Question: Current webpage condition image:

I am a new programmer currently teaching myself HTML / CSS / JavaScript. I am practicing making a webpage and trying to get out of the tutorial swamp by getting my hands dirty.
I've made one webpage I'm happy with and this is my second one. My problem I believe is with my .png image in my html file as when it loads in it loads very large and makes the page overflow by a lot. Even after changing the width and adding a overflow: hidden; it takes away the scroll bars but the page is still messy.
I've tried the overflow: hidden; on the html, body{} and the img tag itself. I will provide my code and photos of the page currently to show you the issue. In the meantime overflow hidden will be turned off.
(There's a photo of the page in the link). Code posted below
'''
* {
margin: 0;
padding: 0;
}
.wrapper {
padding: 1170px;
margin: auto;
}
img {
max-width: 200px;
max-height: 200px;
}
header {
background-color: purple;
background-image: url(../imgs/mountains.jpg);
background-repeat: no-repeat;
background-position: center;
background-size: cover;
}
'''
'''
<!DOCTYPE html>
<html>
<head>
<title>Practice2 page</title>
<link rel="stylesheet" href="stylesheets/practice2.css">
</head>
<body>
<header>
<div class="wrapper">
<div class="logo">
<img src="imgs/image1.png" alt="logo" width="200">
</div>
<ul class="nav-bar">
<li><a href="#">HomePage</a></li>
<li><a href="#">About Me</a></li>
<li><a href="#">Contact Me</a></li>
<li><a href="#">News</a></li>
</ul>
</div>
<div class="hook">
<h1>DeadInside</h1>
<a href="#">Learn More</a>
</div>
</header>
</body>
</html>
'''
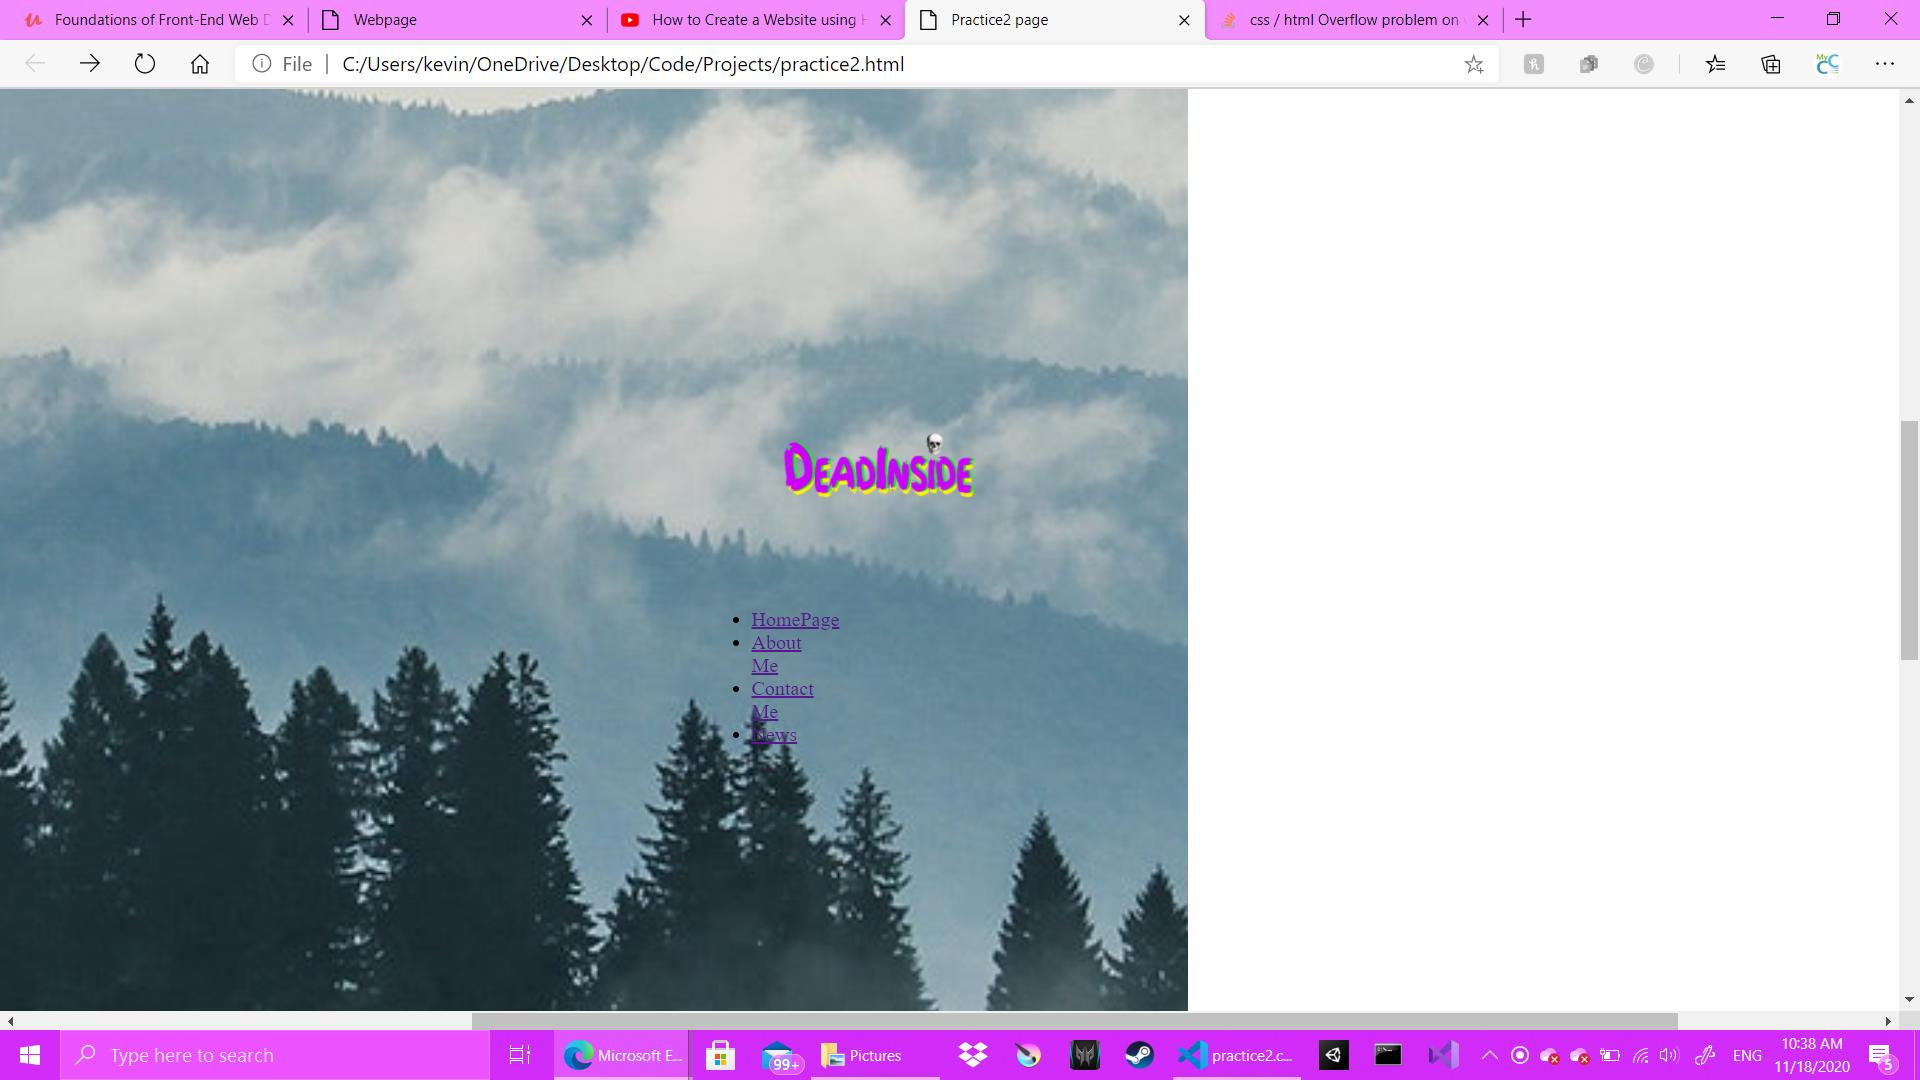
Answer: The problem is with your '.wrapper' class, it has 'padding:1170px' and that causes the wrapper elem to be way bigger that the body
Try as this
'''
.wrapper {
padding: 10px;
margin: auto;
}
'''
You can use the padding in all the diorections with the
'''
padding-top: 10px;
padding-bottom: 10px;
padding-left: 10px;
padding-right: 10px;
'''
More about this property on <URL>